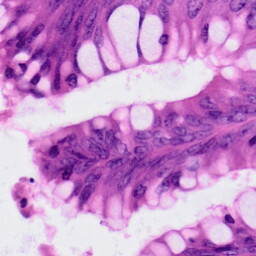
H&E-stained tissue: Colon